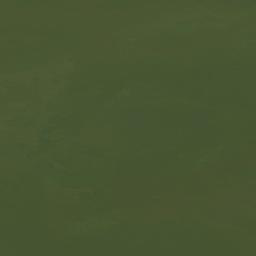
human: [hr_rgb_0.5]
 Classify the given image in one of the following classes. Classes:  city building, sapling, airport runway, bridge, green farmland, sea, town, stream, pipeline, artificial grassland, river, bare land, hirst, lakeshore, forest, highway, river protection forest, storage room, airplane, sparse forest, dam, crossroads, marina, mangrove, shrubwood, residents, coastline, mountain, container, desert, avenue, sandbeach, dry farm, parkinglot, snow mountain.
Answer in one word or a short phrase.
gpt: sea